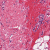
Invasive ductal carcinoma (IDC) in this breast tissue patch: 0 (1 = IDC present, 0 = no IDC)